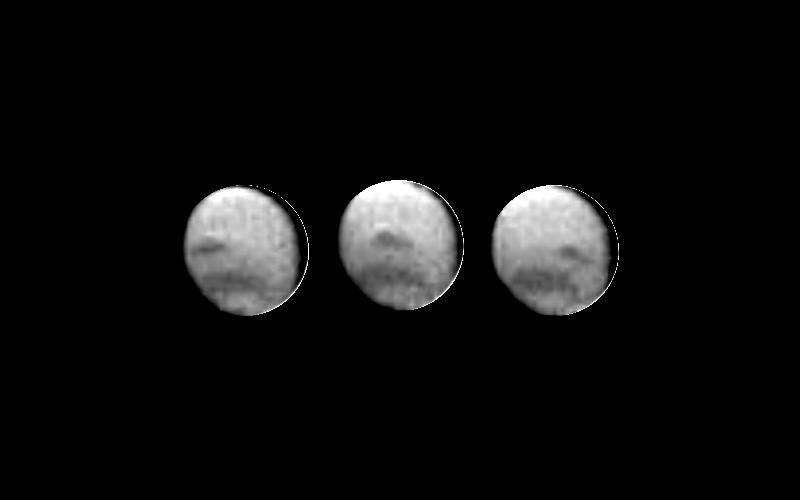
3 Images of Neptune Neptune, Voyager